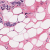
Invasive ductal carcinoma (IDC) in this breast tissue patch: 1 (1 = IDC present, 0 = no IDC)